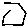
Label: hexagon